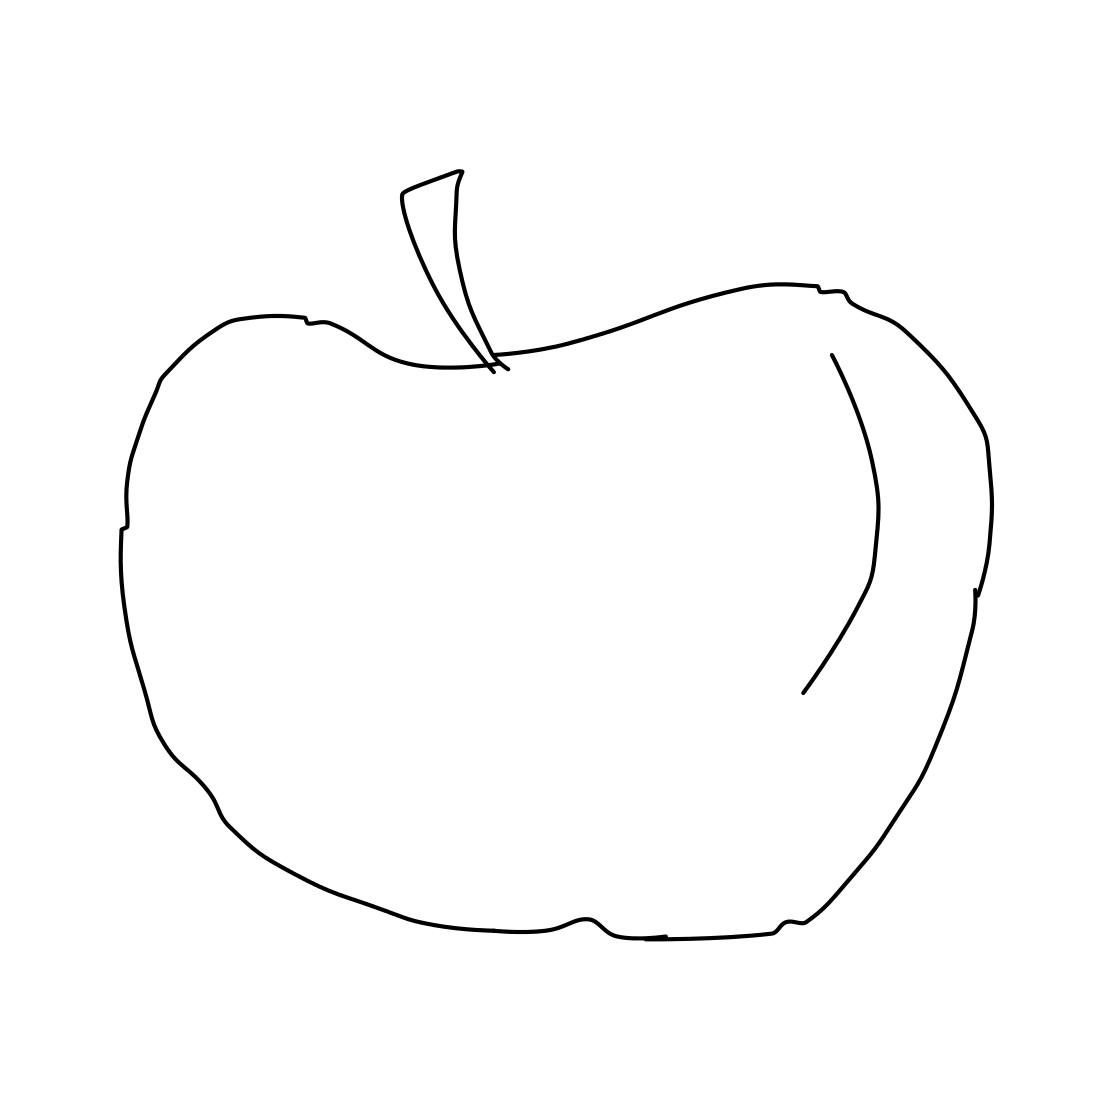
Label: apple